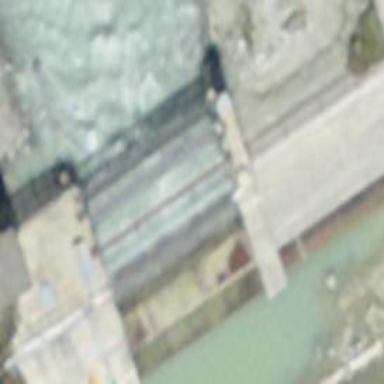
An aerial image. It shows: Dam along waterway.